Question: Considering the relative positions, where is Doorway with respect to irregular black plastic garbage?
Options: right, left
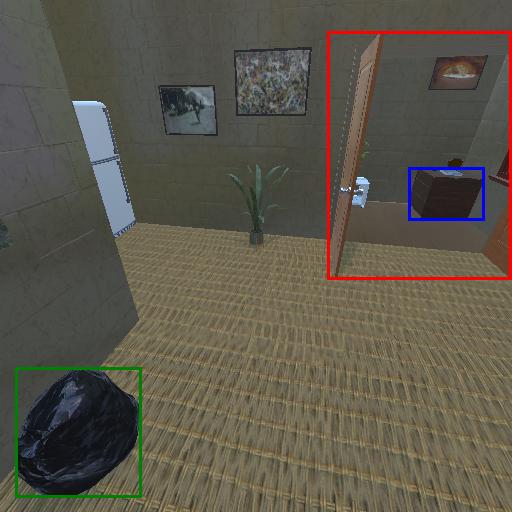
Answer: right